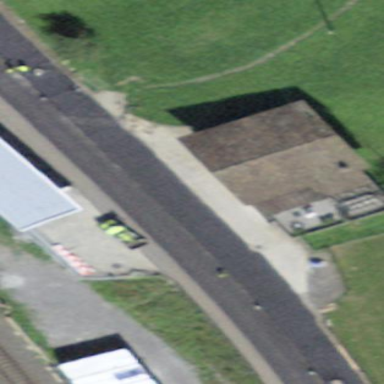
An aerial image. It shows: Detached building.